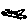
Label: zigzag